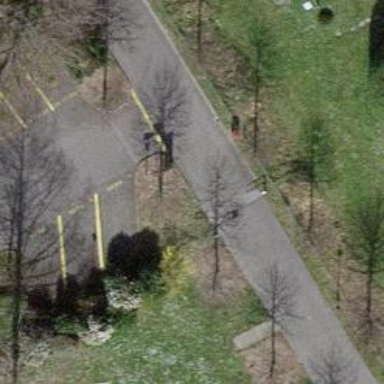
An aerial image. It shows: Bollard.